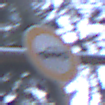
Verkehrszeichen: VerbotPersonenkraftwagen
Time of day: MorningAfternoon
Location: Outdoor (Nature)
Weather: Overcast
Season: Winter
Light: Natural